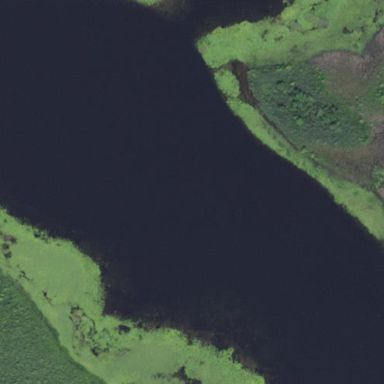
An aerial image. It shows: Serene lake.